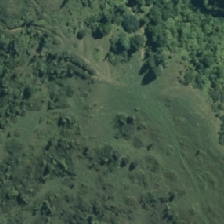
Land cover: low_producing_grassland